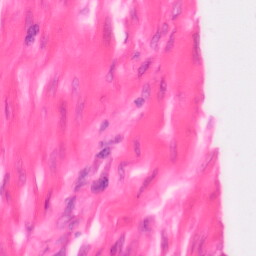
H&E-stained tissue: Colon